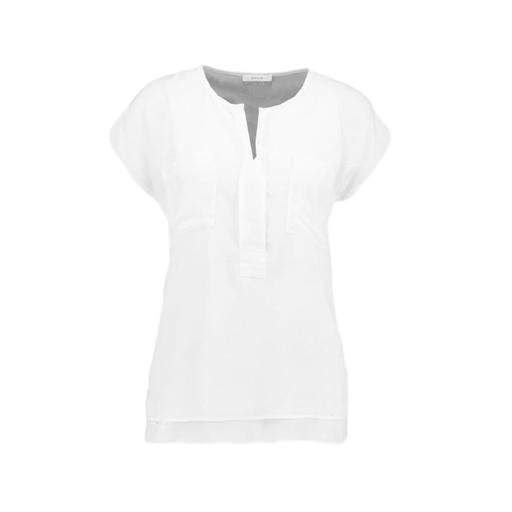
white tunic shirt pockets, white chest pocket blouse, white petite t-shirt only macy, white background